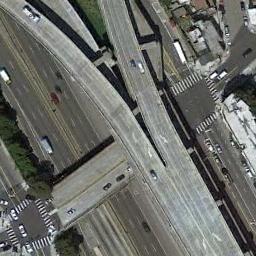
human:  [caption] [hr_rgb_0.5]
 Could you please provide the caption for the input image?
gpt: Many buildings of different shapes and sizes are beside the overpass .

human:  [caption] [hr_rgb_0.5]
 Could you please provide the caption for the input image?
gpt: The overpass is next to some houses .

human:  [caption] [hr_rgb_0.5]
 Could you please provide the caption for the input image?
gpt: The overpass is over the roads and some cars are driving on the roads and the overpass .

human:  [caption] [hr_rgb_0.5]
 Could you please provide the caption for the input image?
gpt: Below this overpass is a four-lane highway .

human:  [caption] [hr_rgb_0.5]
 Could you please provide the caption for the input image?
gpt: There are some buildings beside the overpass .